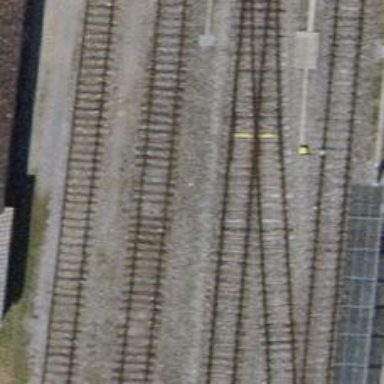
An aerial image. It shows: Single track railway spur with electrification through contact line.